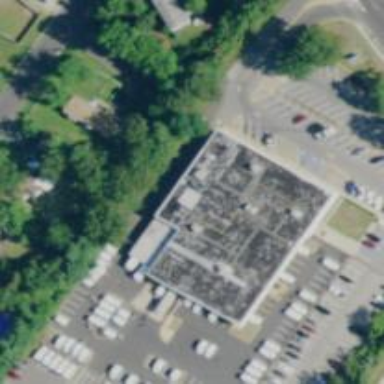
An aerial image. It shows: Post office.